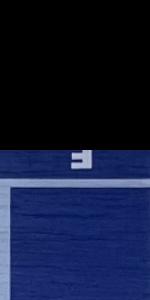
Label: Empty